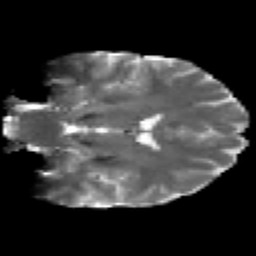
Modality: T2w
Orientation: coronal
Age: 33
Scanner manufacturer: siemens
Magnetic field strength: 3 T
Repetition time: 2.2 s
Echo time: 0.084 s